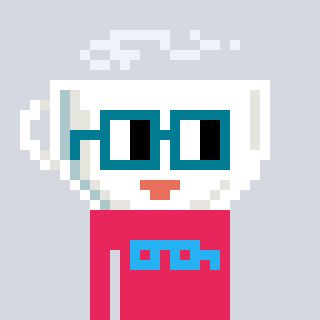
a pixel art character with square dark green glasses, a mug-shaped head and a redpinkish-colored body on a cool background